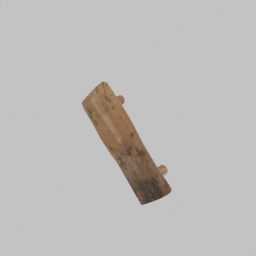
Label: furniture